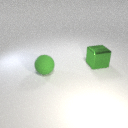
large green rubber sphere in front of large green metal cube